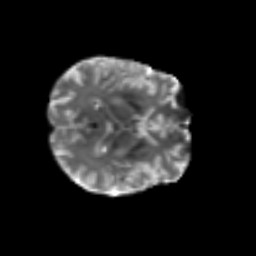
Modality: T2w
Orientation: axial
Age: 60
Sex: female
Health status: ill
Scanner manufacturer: siemens
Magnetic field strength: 3 T
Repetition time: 8.7 s
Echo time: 0.11 s